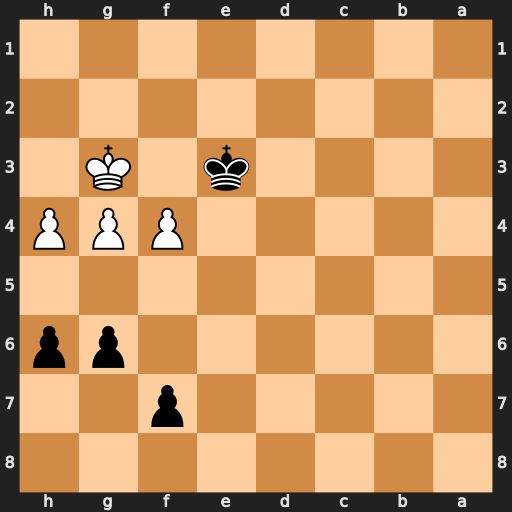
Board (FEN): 8/5p2/6pp/8/5PPP/4k1K1/8/8
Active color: b
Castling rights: -
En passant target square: -
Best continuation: Ke4 g5 h5 Kf2 Kxf4